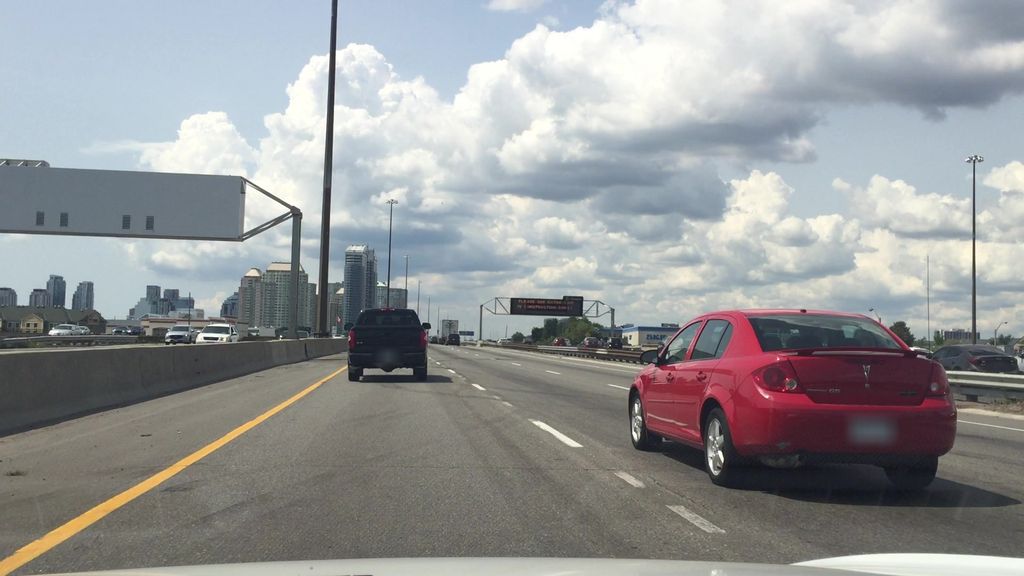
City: toronto